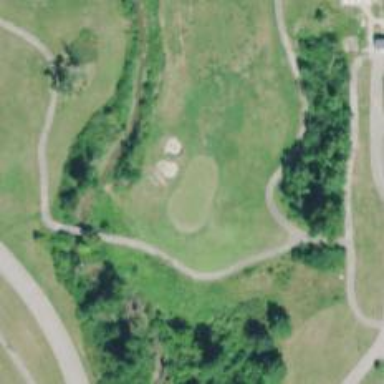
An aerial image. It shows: Golf hole.